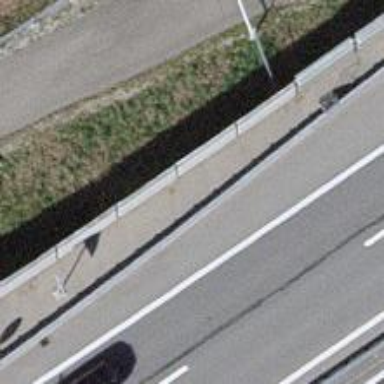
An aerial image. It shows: Guard rail.